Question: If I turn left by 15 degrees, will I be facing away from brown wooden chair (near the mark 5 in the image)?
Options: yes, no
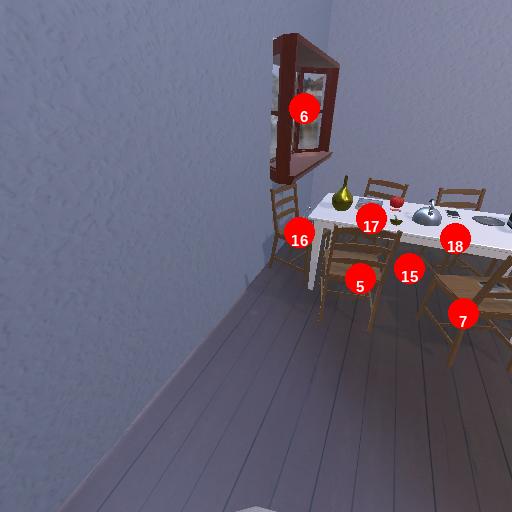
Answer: yes